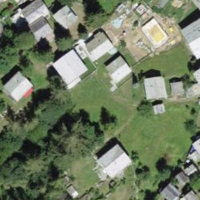
EUNIS habitat code: 55
Species observed at this site:
Geum rivale